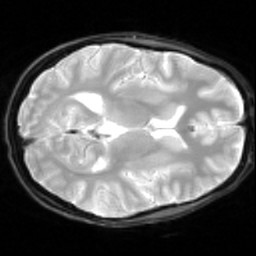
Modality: inplaneT2
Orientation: axial
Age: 22
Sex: male